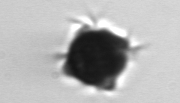
Label: Mesodinium